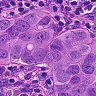
Metastatic tissue present: yes